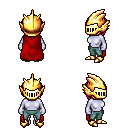
a pixel art fantasy rpg character, female body template, dark elf, purple skin, red cape, teal pants, pink pageboy hairstyle, gold helm, gold boots, four views (front, back, left, right), 2x2 character sprite sheet, small pixel art, hard edges, no anti-aliasing